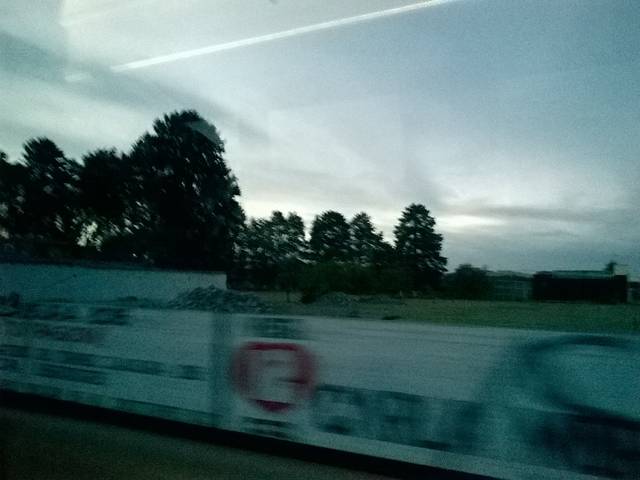
Region: Mexico
Coordinates: 19.278, -99.583